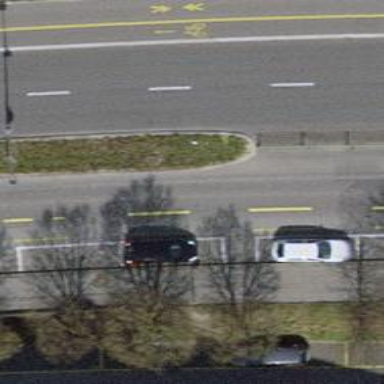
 and asphalt sidewalk on the right side as well."